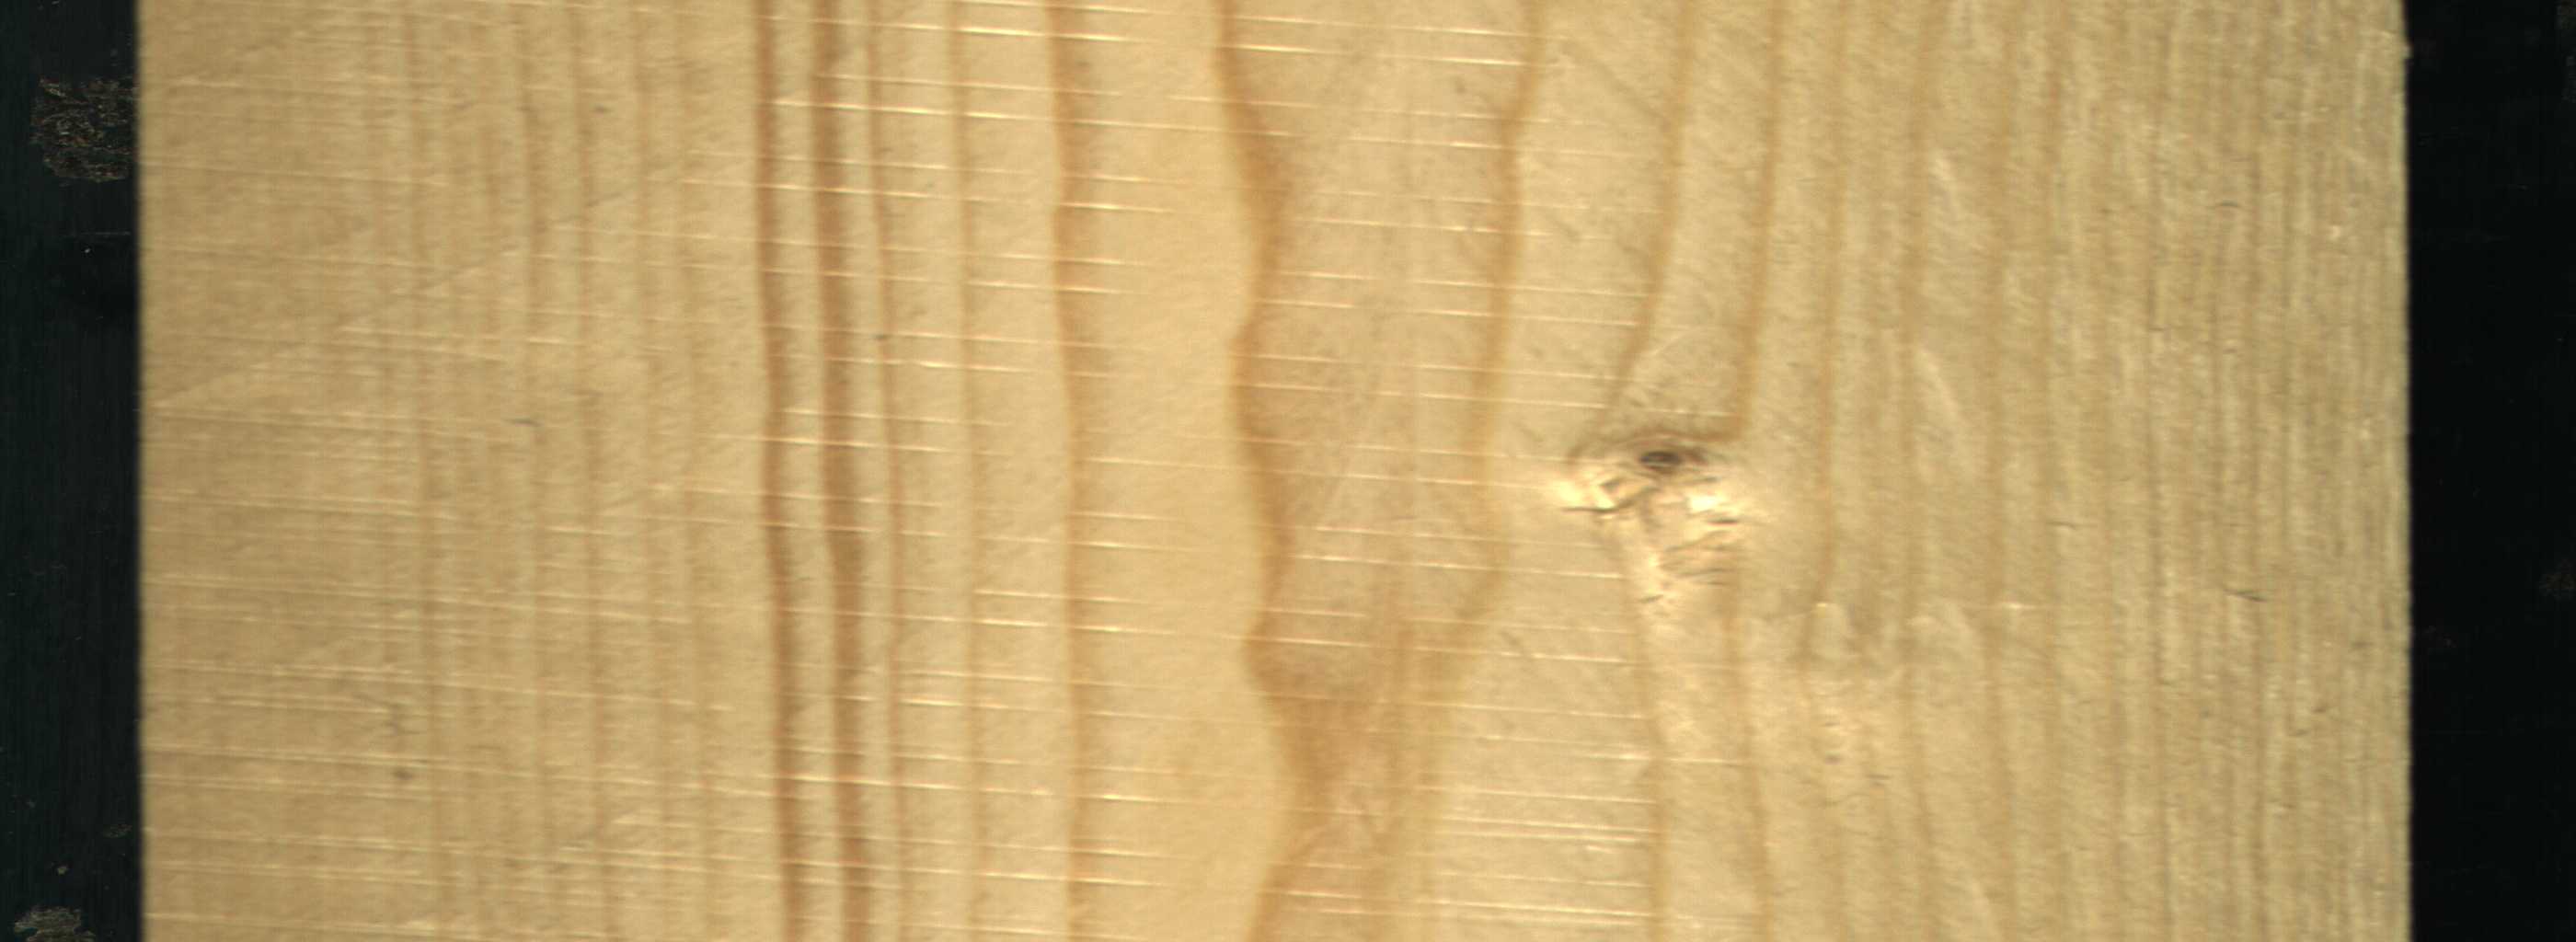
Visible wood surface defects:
Live_Knot